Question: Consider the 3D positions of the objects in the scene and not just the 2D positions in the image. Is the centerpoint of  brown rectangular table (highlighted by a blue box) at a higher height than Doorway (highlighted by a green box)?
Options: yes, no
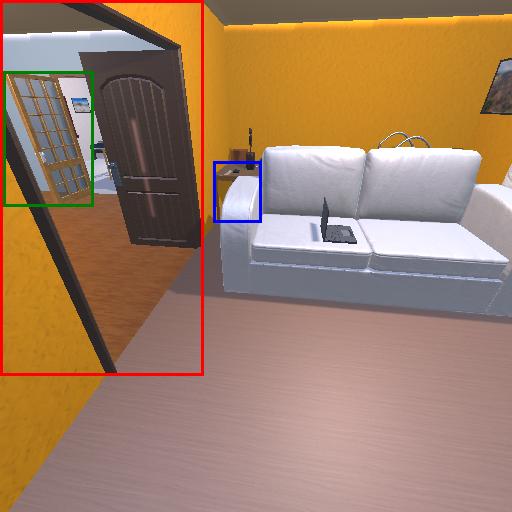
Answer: yes